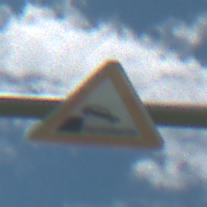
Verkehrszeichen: Ufer
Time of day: Midday
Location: Outdoor (Nature)
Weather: PartlyCloudy
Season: NotSpecified
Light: Natural